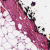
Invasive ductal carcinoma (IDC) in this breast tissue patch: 0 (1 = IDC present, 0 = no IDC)